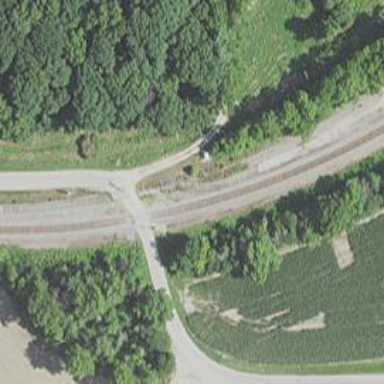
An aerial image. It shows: Railway level crossing.